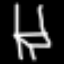
Label: chair